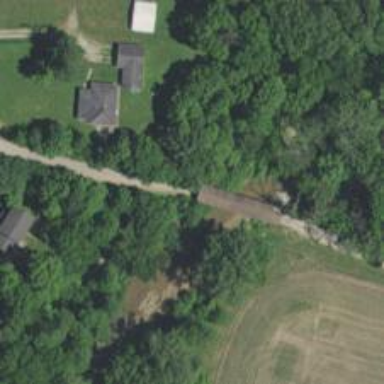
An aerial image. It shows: Covered bridge on unclassified road.